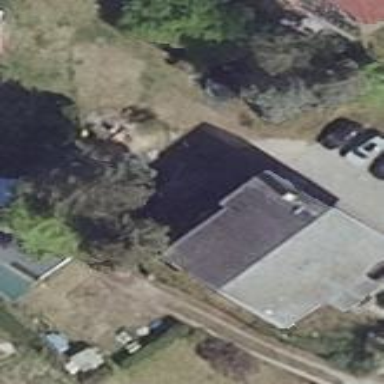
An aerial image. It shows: Gabled roofed house.